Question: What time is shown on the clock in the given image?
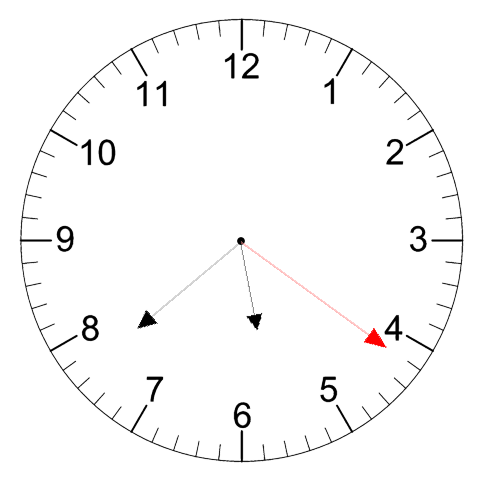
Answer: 05:38:21